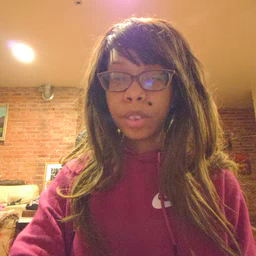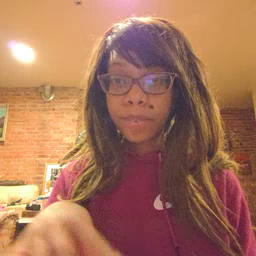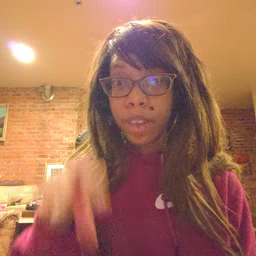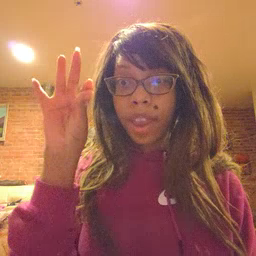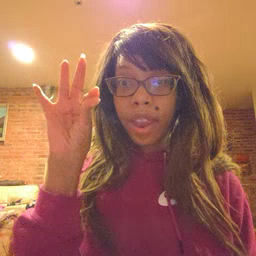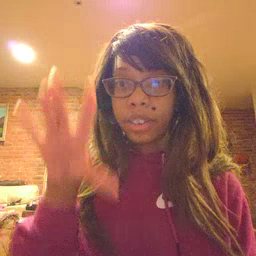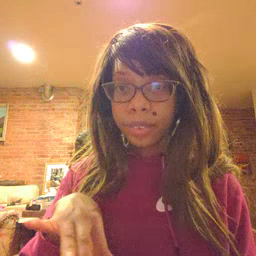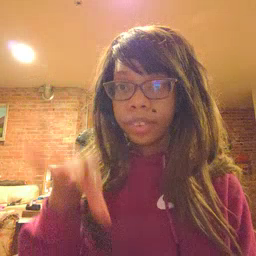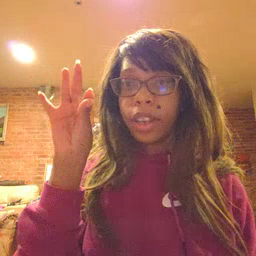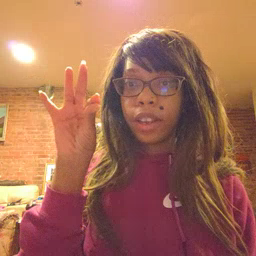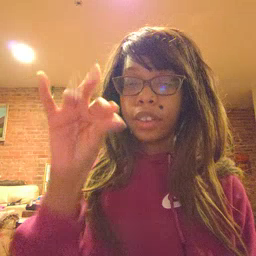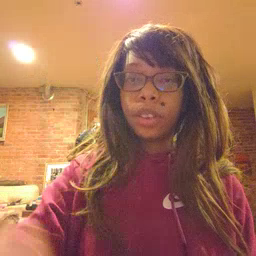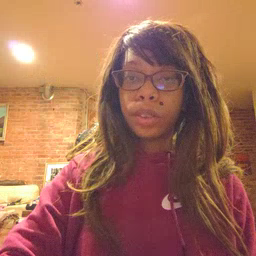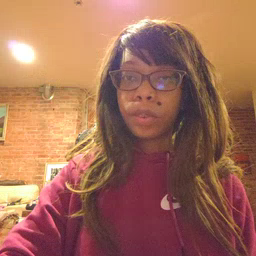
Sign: find